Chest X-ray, PA view. Patient: 24 years old, sex F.
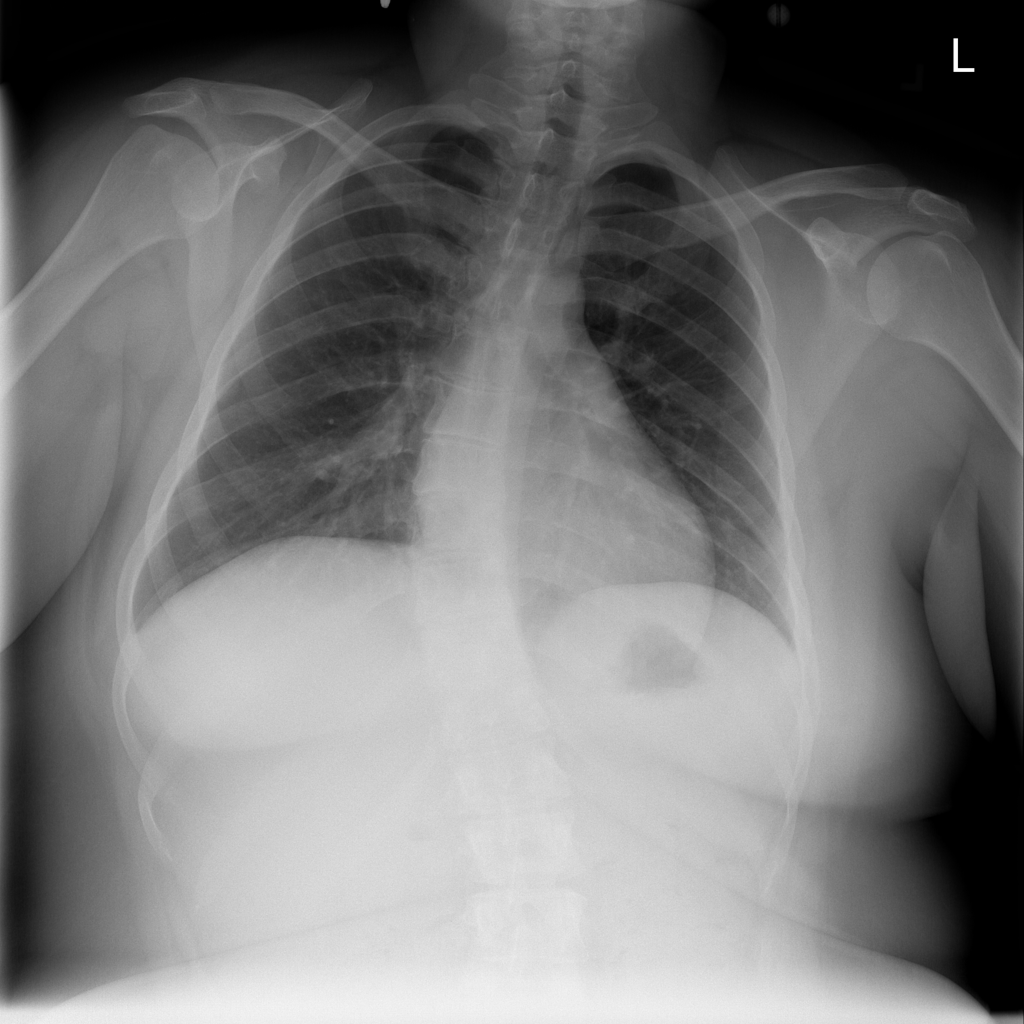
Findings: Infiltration